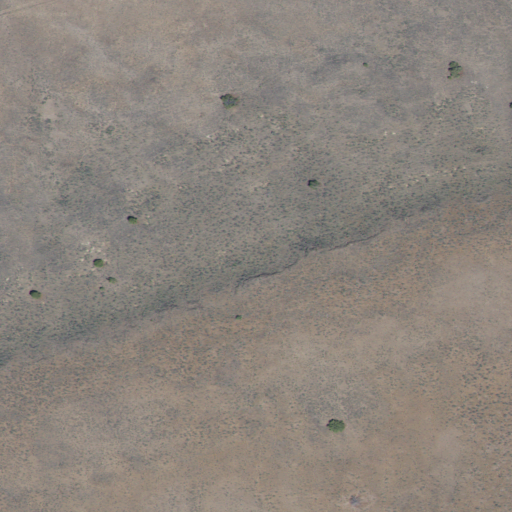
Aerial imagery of mountain in Idaho named Black Table containing only shrub